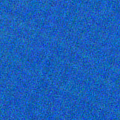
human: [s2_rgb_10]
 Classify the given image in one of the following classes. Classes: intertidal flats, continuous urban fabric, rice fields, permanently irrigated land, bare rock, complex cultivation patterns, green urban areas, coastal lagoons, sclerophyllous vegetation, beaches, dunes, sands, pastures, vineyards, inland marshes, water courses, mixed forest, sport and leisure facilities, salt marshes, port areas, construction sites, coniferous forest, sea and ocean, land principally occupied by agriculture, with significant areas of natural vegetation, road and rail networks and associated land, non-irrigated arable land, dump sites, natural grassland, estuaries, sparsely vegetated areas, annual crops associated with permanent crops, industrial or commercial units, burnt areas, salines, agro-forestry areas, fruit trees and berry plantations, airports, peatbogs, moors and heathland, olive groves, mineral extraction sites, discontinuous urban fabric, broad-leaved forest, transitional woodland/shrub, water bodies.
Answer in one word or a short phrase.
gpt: sea and ocean